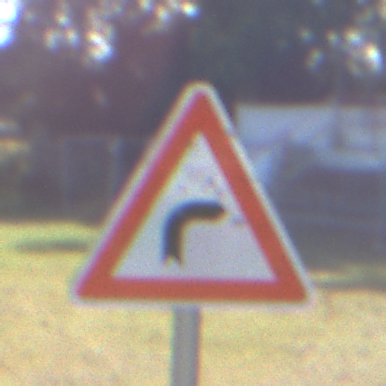
Verkehrszeichen: KurveRechts
Umgebung: Outdoor, Suburban
Tageszeit: MorningAfternoon
Wetter: PartlyCloudy
Licht: Natural
Jahreszeit: NotSpecified
Kontrast: HighContrast